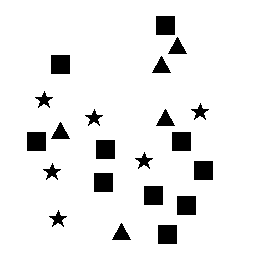
Squares: 10
Triangles: 5
Stars: 6
Total shapes: 21